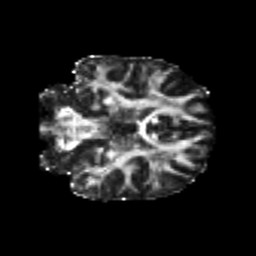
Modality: FA
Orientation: coronal
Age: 23
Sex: female
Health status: healthy
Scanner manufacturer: philips
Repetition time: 7.391 s
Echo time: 0.08599 s